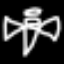
Label: angel